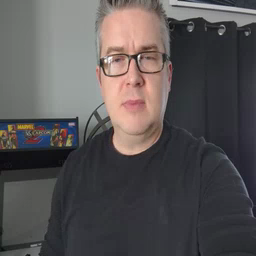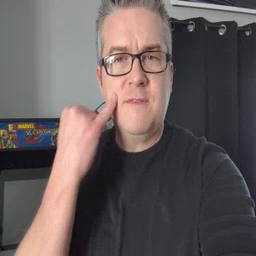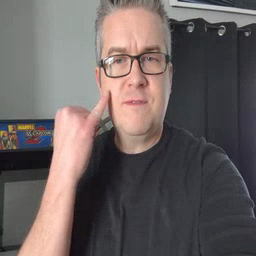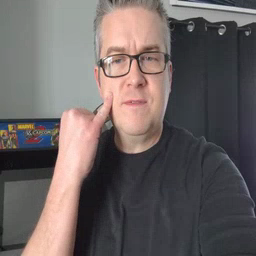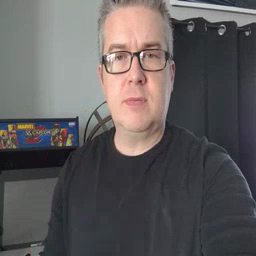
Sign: if